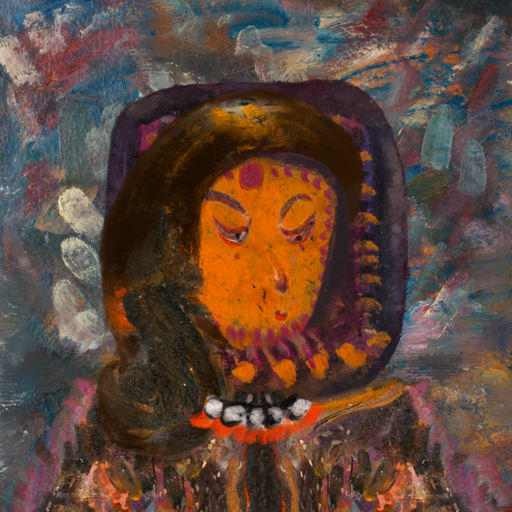
Background: Boggyland, Head And Neck Side: Doll_w_Hair, Face Side: Hypocrite, Bust: Gypsy_Queen, Hair Side: Gypsy_Queen, Head Accessory: Blank, Second Necklace: Blank, Necklace: An_Impression, Baby: Blank